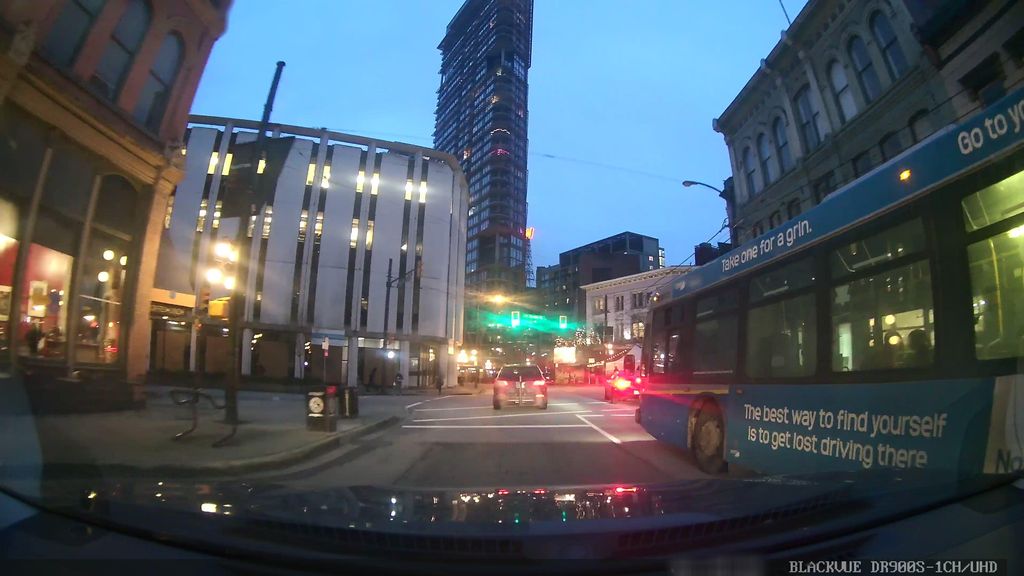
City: vancouver